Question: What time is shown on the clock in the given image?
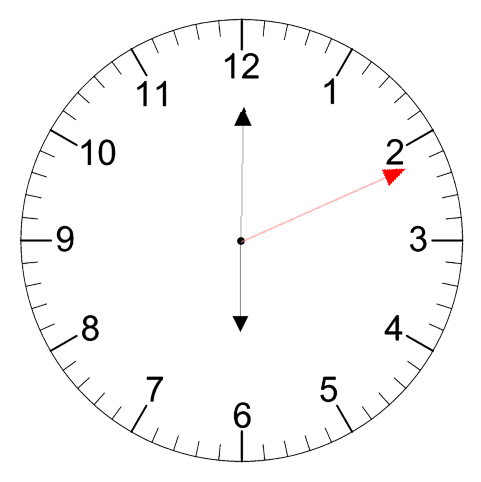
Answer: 06:00:11